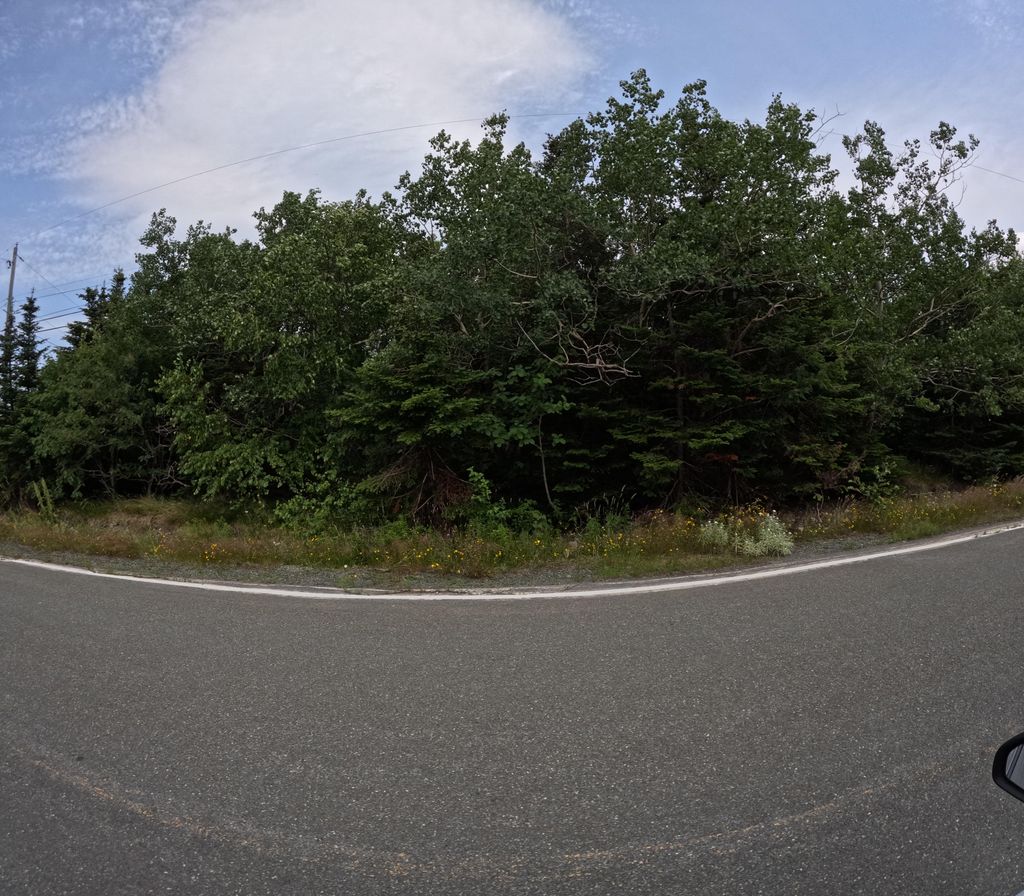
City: st_johns